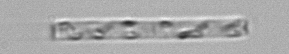
Label: Cerataulina_pelagica